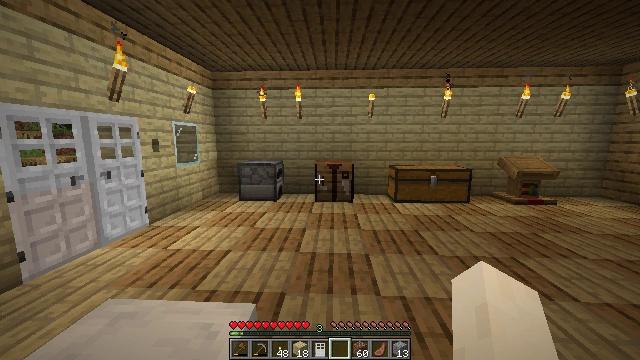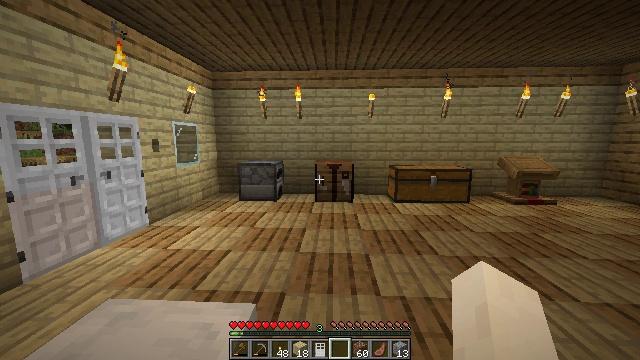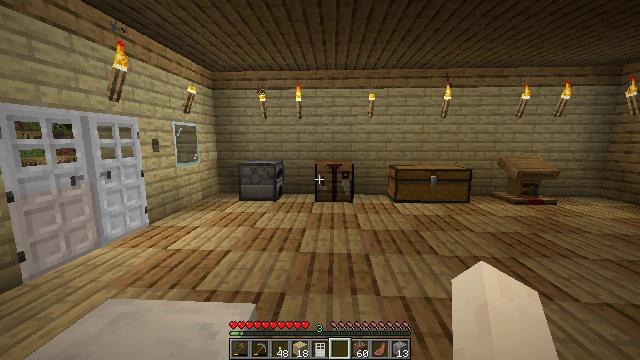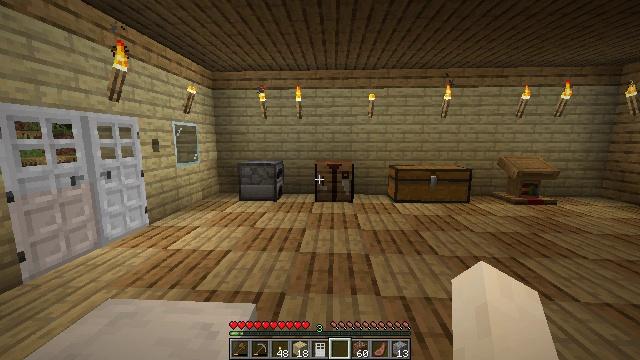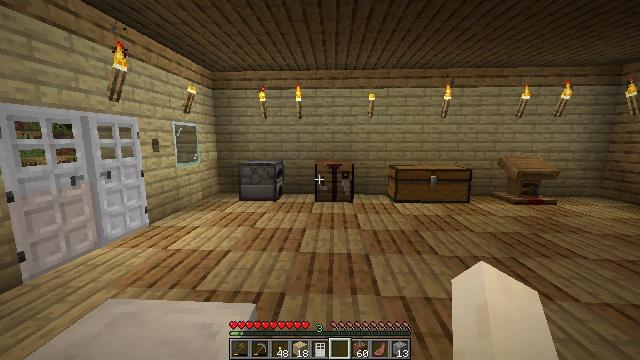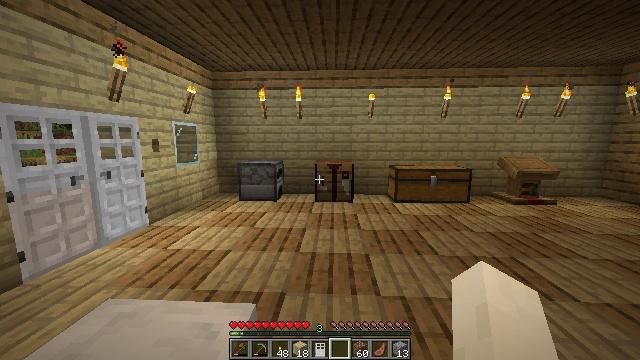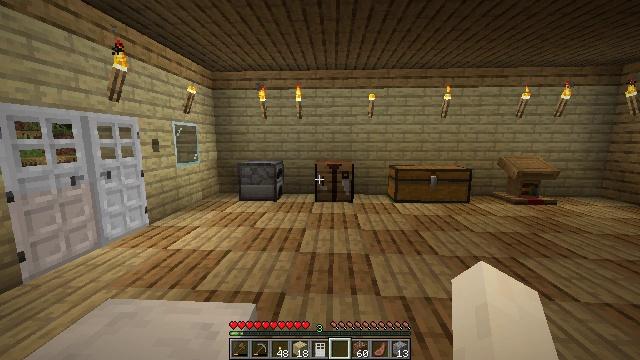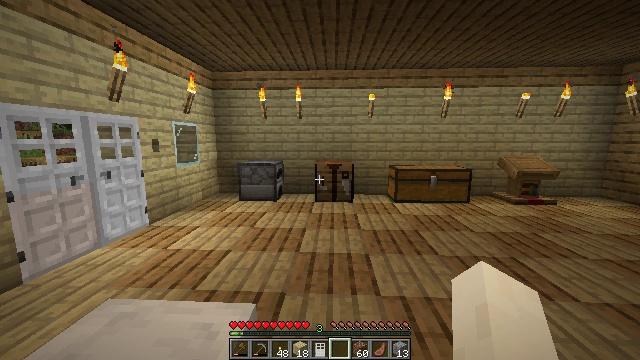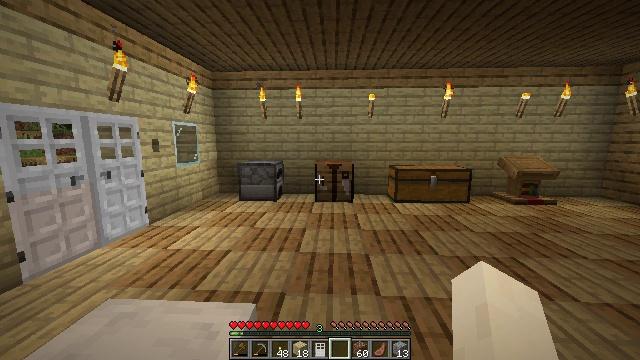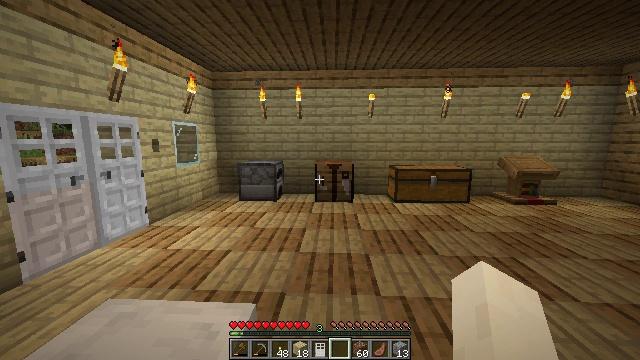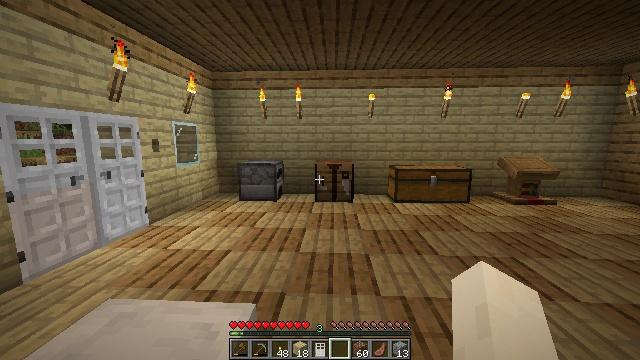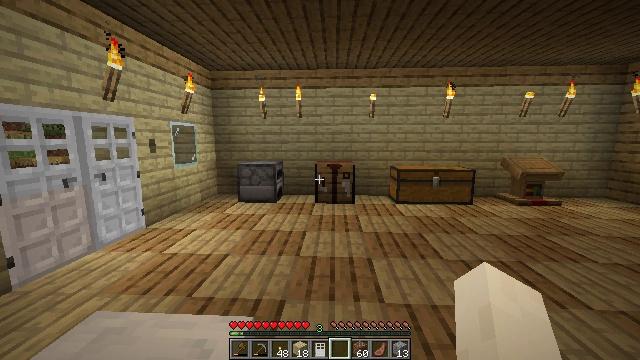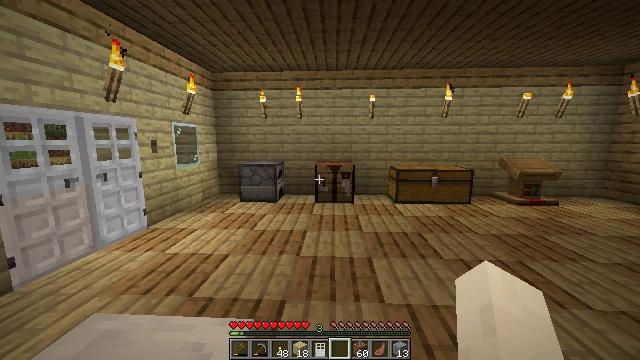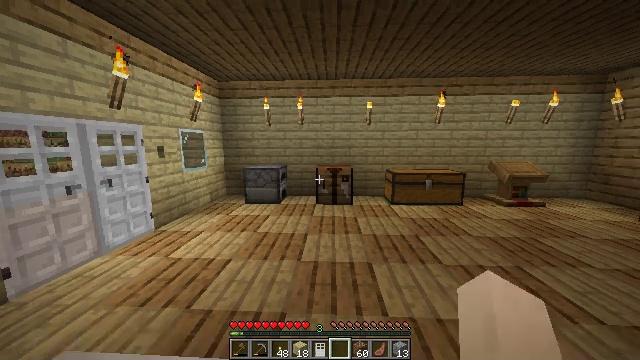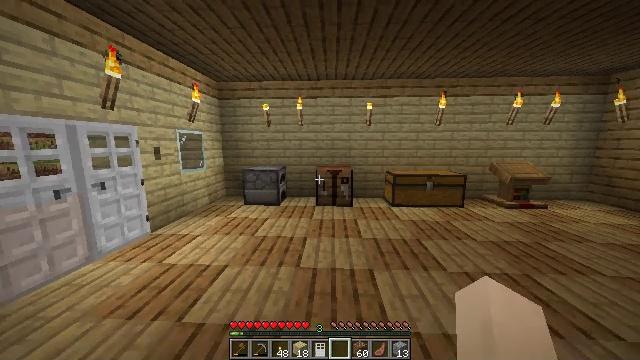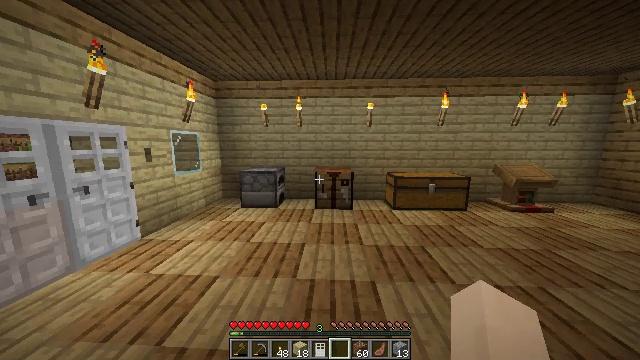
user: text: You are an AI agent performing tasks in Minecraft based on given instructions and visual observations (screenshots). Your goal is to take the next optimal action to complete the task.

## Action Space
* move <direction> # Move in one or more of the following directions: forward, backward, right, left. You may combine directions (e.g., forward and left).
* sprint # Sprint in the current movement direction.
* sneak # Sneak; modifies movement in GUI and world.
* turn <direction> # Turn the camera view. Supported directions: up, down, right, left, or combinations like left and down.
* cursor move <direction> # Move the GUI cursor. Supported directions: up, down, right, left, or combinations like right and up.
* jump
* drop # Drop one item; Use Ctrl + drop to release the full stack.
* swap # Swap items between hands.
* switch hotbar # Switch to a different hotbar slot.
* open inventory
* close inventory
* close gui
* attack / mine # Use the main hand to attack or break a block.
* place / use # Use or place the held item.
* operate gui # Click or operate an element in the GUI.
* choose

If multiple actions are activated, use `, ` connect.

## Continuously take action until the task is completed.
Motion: motion action
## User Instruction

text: Remove a cooked beef from the inventory.
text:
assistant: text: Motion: no_op
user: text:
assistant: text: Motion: sprint
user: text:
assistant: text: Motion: sprint
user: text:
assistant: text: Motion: sprint
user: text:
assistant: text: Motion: sprint
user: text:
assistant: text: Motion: sprint
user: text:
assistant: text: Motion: sprint
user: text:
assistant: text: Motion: sprint
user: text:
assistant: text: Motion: sprint
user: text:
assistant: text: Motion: sprint
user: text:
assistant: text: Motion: move forward, sprint
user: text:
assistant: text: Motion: move forward, sprint
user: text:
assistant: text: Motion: move forward, sprint
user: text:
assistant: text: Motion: move forward, sprint
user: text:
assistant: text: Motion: move forward, sprint
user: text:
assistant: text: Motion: move forward, sprint
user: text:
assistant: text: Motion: move forward, sprint
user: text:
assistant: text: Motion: move forward, sprint
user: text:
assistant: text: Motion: move forward, sprint, turn right
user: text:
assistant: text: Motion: move forward, sprint, turn right and down
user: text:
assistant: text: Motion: move forward, sprint, turn right
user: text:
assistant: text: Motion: move forward, sprint
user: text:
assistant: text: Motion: move forward, sprint
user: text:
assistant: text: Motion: move forward, sprint
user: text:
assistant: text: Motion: move forward, sprint, turn right
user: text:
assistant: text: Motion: move forward, sprint, turn right
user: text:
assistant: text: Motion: move forward, sprint, turn right
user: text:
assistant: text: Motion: turn right
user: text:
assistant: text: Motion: turn right
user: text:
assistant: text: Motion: turn right